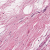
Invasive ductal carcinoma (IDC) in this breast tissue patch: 0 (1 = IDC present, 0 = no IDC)